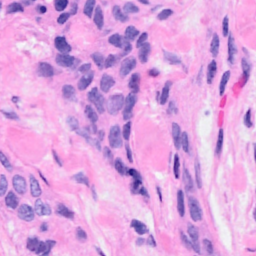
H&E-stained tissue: Breast